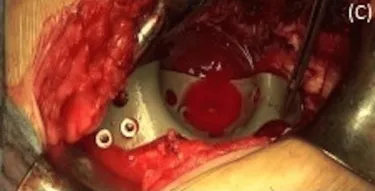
Reinforced by a short, short-flange titanium acetabular cage.
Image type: medical_photograph (other_medical_photograph)